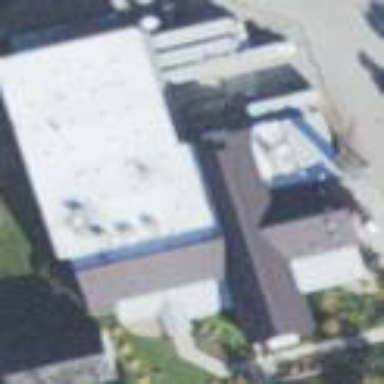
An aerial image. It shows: Brewery located within building.